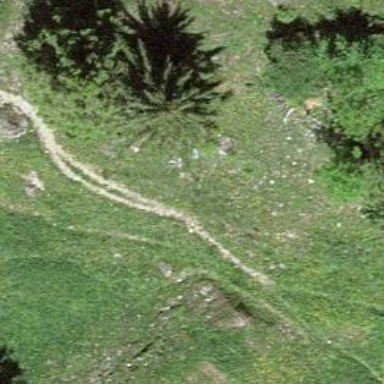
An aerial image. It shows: Unpaved path.